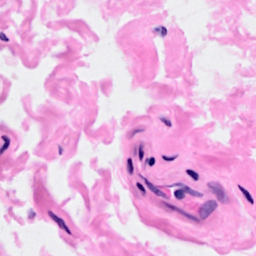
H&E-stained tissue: Breast